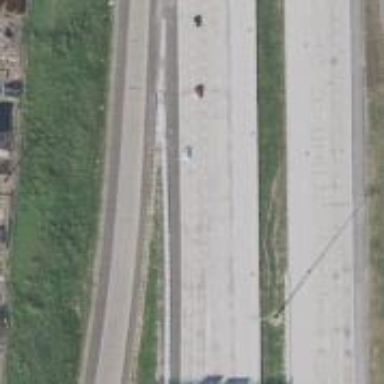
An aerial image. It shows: Motorway link.